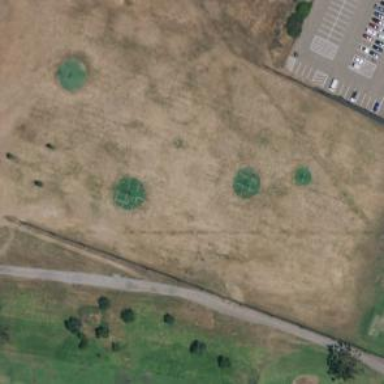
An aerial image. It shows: Grassy area designated as driving range for golf.